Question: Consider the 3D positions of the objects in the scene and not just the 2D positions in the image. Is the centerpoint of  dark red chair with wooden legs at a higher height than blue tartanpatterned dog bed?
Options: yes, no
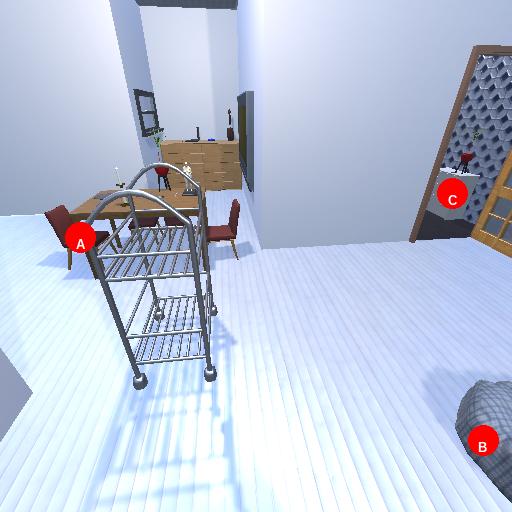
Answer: yes